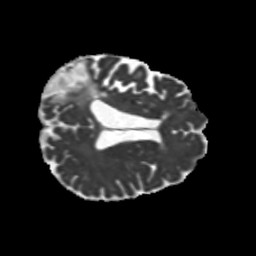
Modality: MD
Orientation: axial
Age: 68
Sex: female
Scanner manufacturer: siemens
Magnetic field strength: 3 T
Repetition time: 5.25 s
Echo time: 0.08 s